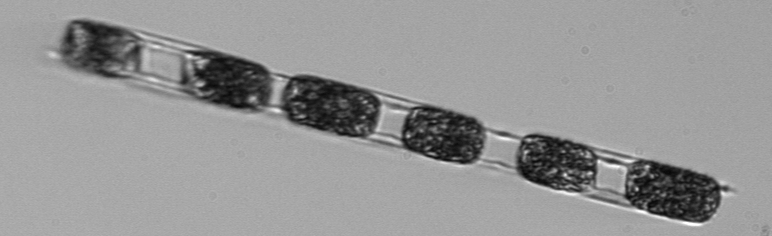
Label: Hemiaulus